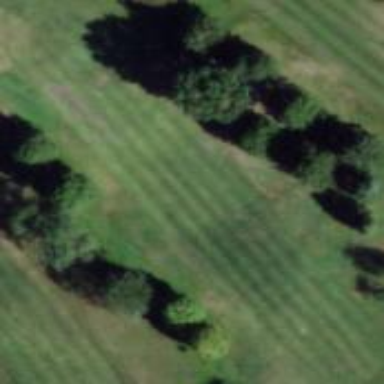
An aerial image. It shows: Scenic golf fairway.